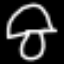
Label: mushroom